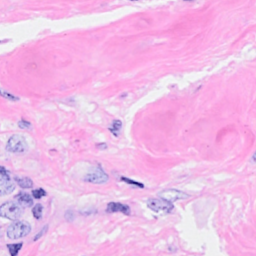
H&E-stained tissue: Breast